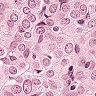
Metastatic tissue present: yes